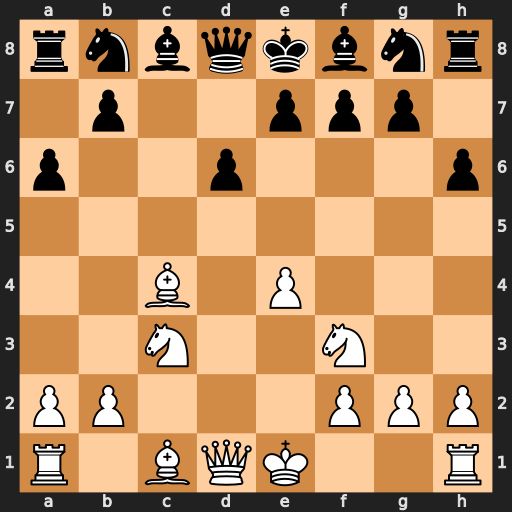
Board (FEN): rnbqkbnr/1p2ppp1/p2p3p/8/2B1P3/2N2N2/PP3PPP/R1BQK2R
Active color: w
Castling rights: KQkq
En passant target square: -
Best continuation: Bxf7+ Kxf7 Ne5+ dxe5 Qxd8